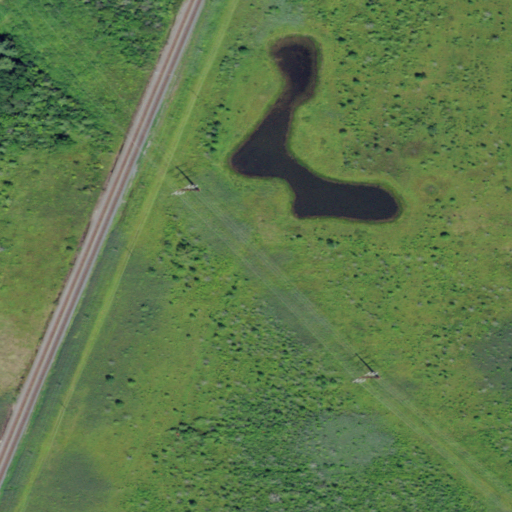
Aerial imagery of plain(s) in New York named Athens Flat containing woody wetlands, pasture, herbaceous wetlands, deciduous forest, and mixed forest